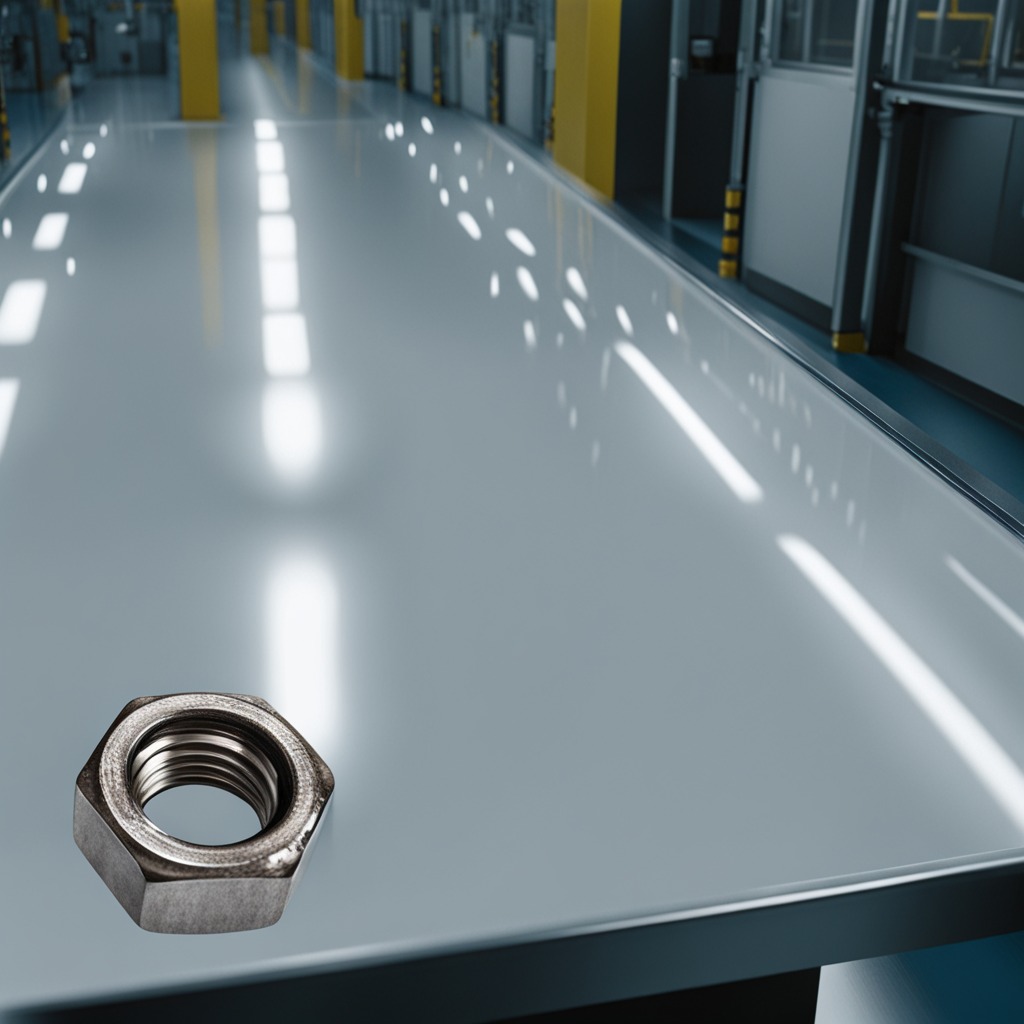
A metal nut lies on a high-gloss table in a ship maintenance bay industrial lighting.